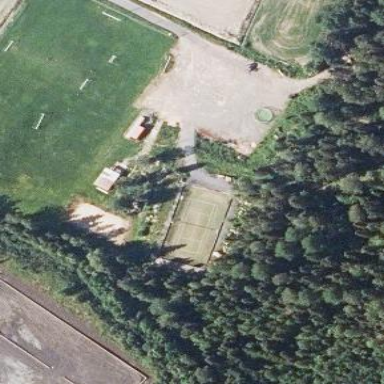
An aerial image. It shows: Volleyball pitch for leisure and sports.